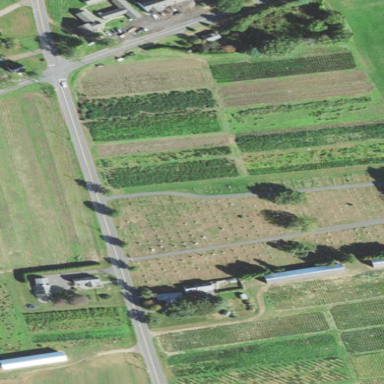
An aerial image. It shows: Private cemetery with solemn ambiance.